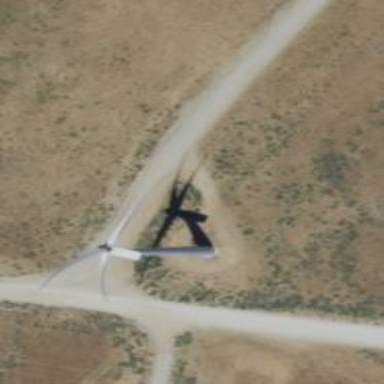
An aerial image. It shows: Wind generator powered by horizontal axis wind turbine.